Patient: sex M, age 26
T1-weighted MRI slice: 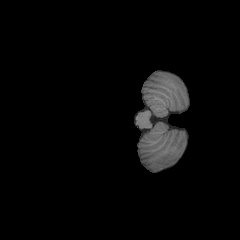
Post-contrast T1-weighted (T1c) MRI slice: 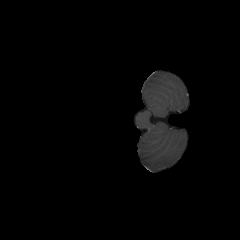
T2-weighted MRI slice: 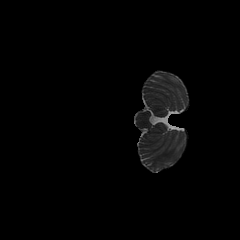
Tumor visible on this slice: no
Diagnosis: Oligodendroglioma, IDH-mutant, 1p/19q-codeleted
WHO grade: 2